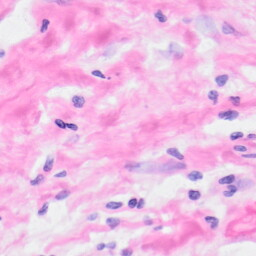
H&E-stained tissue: Kidney